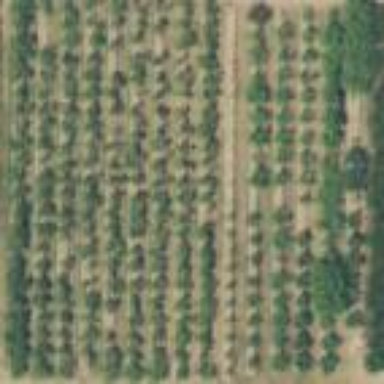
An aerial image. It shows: Orchard.